Question: Suppose you create a new 'Mac OS Command Line Application' using 'Xcode', which prints something. How do you actually find and run it using your command line or Finder?

Application was "'built'", but project directory structure does not seem to contain an executable file. For what matter in what format will this file be?
Please advise
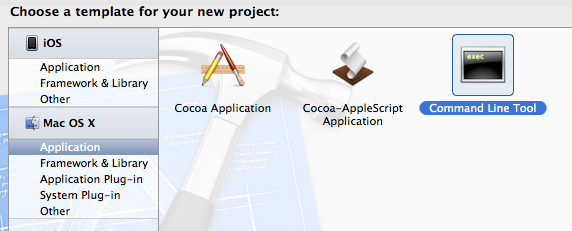
Answer: This should help out:
1. Choose to build your project for archiving (Product->Build For->Archiving).
2. The executable will be created and placed in the project build folder. This will typically be something like /Users//Library/Developer/XCode/DerivedData//Build/Products/Release.
3. If you wish, copy the executable to a more convenient location.
4. To run it, open up a shell window, browse to the executable directory, and type in your command name.
I see you mentioned iOS in your question and tagged it as such. This answer is NOT relevant to iOS, infact I see no option to build a command line application for that system and it doesn't really make much sense to have one.